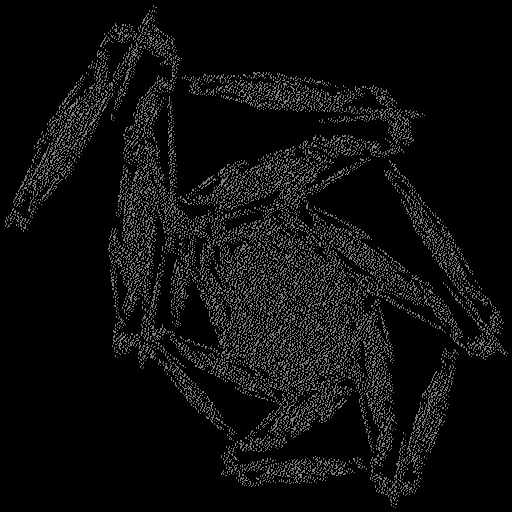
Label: morningglory